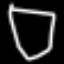
Label: square